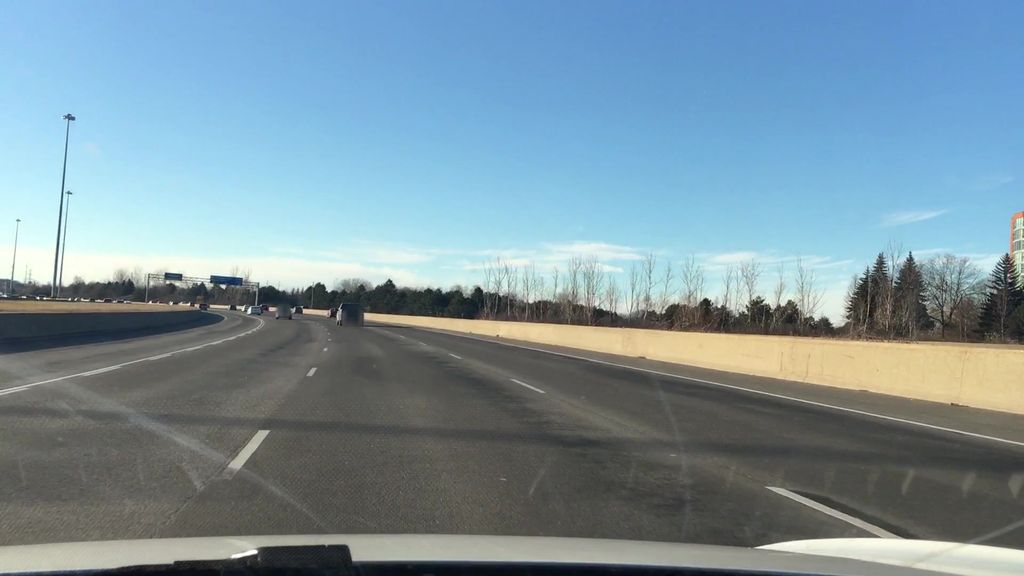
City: toronto